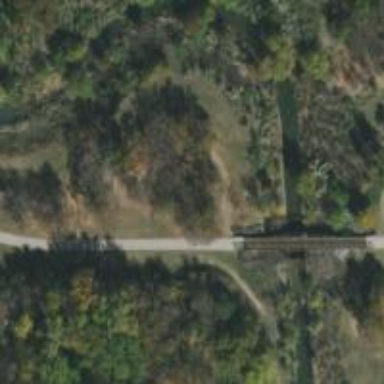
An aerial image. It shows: Path leading to bridge.